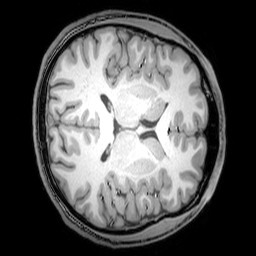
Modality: T1w
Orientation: axial
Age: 20
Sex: male
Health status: healthy
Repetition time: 0.081 s
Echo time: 0.037 s